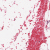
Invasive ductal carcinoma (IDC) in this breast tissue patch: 0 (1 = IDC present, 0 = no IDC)